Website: bh-photo
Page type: store-pickup
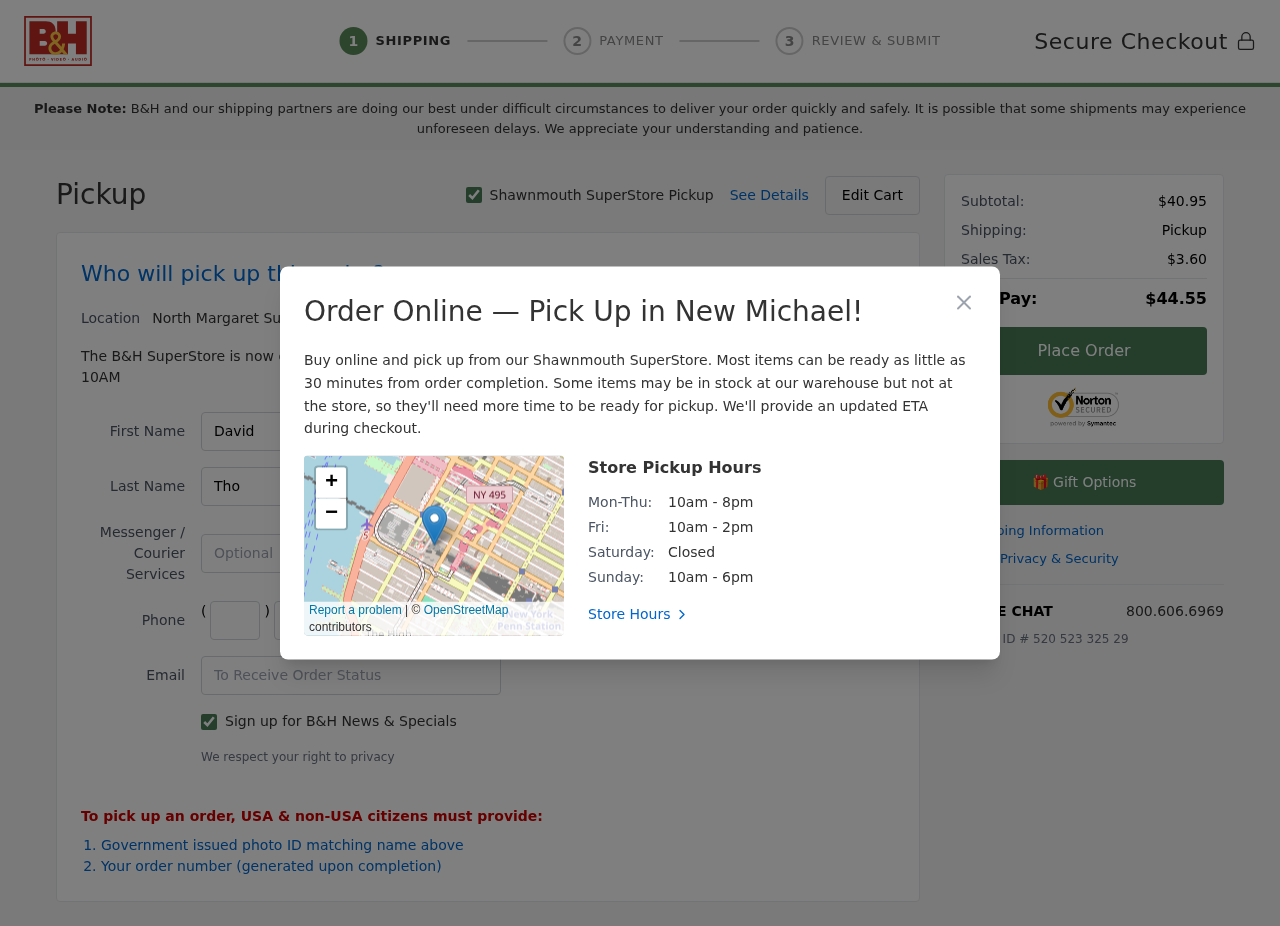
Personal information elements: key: PII_CITY
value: Shawnmouth
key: PII_CITY2
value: North Margaret
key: PII_CITY3
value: New Michael
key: PII_EMAIL
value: david.thomas@gmail.com
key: PII_FIRSTNAME
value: David
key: PII_LASTNAME
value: Thomas
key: PII_PHONE_AREA
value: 885
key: PII_PHONE_PREFIX
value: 985
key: PII_PHONE_SUFFIX
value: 6720
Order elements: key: ORDER_SUBTOTAL
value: $40.95
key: ORDER_TAX
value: $3.60
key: ORDER_TOTAL
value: $44.55
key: ORDER_ID
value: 520 523 325 29